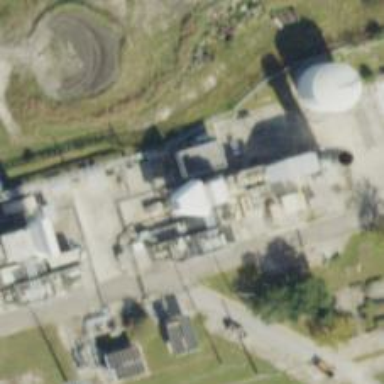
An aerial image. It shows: Gas-powered generator. It is gas turbine type generator.